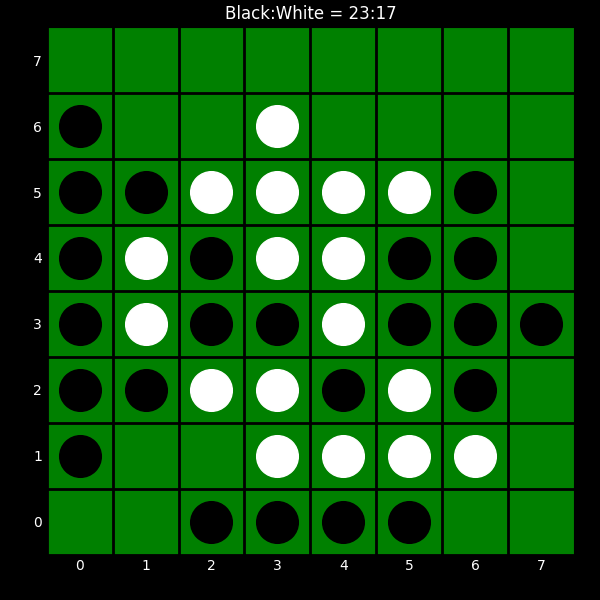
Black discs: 23
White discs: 17